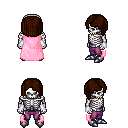
a pixel art fantasy rpg character, male body template, skeleton, pink cape, magenta pants, brown pageboy hairstyle, white cloth bracers, metal boots, four views (front, back, left, right), 2x2 character sprite sheet, small pixel art, hard edges, no anti-aliasing